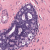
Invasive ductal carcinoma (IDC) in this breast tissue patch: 0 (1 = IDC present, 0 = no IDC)